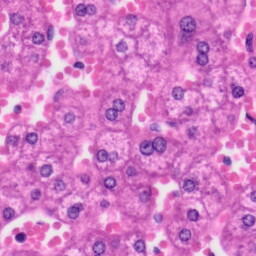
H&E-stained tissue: Liver